Field crop: maize
Growth stage: 2
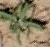
Species: atriplex